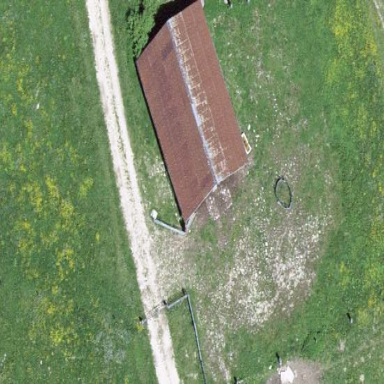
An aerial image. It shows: Cabin.